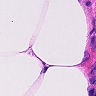
Metastatic tissue present: no